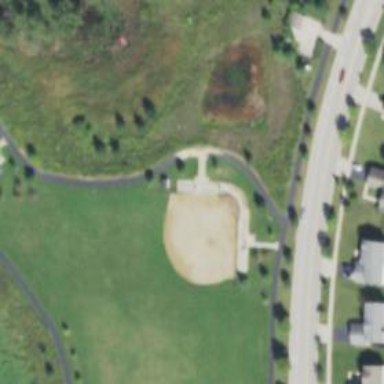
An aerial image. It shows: Baseball pitch for leisure and sports activities.